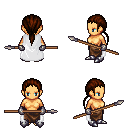
a pixel art fantasy rpg character, female body template, human, tanned skin, white cape, robe skirt, brown ponytail hairstyle, metal gloves, metal boots, spear, four views (front, back, left, right), 2x2 character sprite sheet, small pixel art, hard edges, no anti-aliasing